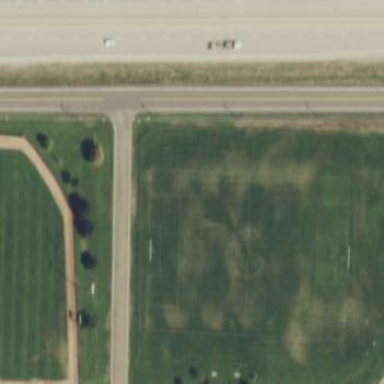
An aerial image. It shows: Soccer pitch for leisure land activities.